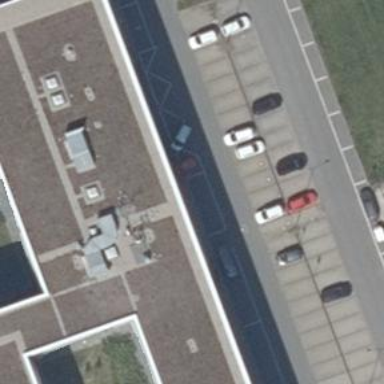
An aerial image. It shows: Parking area with asphalt surface.